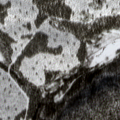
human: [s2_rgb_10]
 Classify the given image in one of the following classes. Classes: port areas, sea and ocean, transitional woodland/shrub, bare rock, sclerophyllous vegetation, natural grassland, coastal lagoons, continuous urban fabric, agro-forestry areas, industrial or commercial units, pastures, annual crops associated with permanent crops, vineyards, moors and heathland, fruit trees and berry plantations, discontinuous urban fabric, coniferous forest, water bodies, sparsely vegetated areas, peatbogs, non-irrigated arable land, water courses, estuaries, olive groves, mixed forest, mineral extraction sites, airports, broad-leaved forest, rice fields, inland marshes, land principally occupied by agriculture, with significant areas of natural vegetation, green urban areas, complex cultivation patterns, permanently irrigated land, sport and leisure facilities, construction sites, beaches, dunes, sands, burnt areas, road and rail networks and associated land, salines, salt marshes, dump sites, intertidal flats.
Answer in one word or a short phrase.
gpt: coniferous forest, transitional woodland/shrub